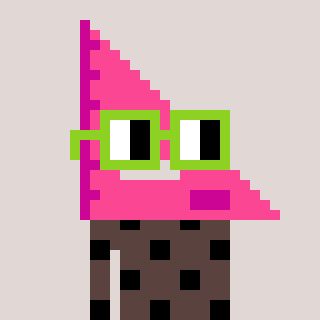
a pixel art character with square light green glasses, a squadron ruler-shaped head and a darkbrown-colored body on a warm background